Interaction volume radius: 5 \u00c5
Interaction volume height: 10 \u00c5
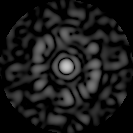
Disorder parameter: 0.7735